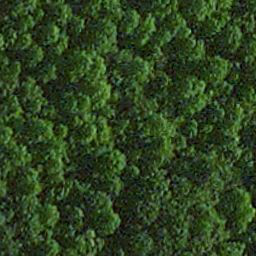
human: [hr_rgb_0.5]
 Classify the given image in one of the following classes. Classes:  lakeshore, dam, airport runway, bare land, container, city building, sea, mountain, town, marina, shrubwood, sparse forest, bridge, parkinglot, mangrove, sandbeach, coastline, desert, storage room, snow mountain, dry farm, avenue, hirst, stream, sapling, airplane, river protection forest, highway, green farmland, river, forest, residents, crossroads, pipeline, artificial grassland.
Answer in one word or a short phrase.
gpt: forest